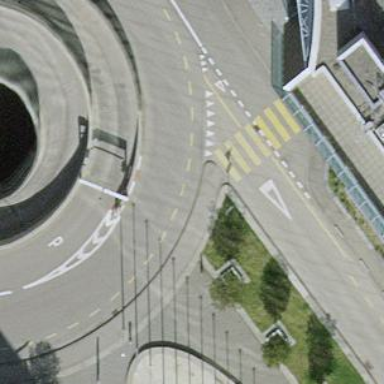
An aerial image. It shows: Uncontrolled zebra crossing on the road.